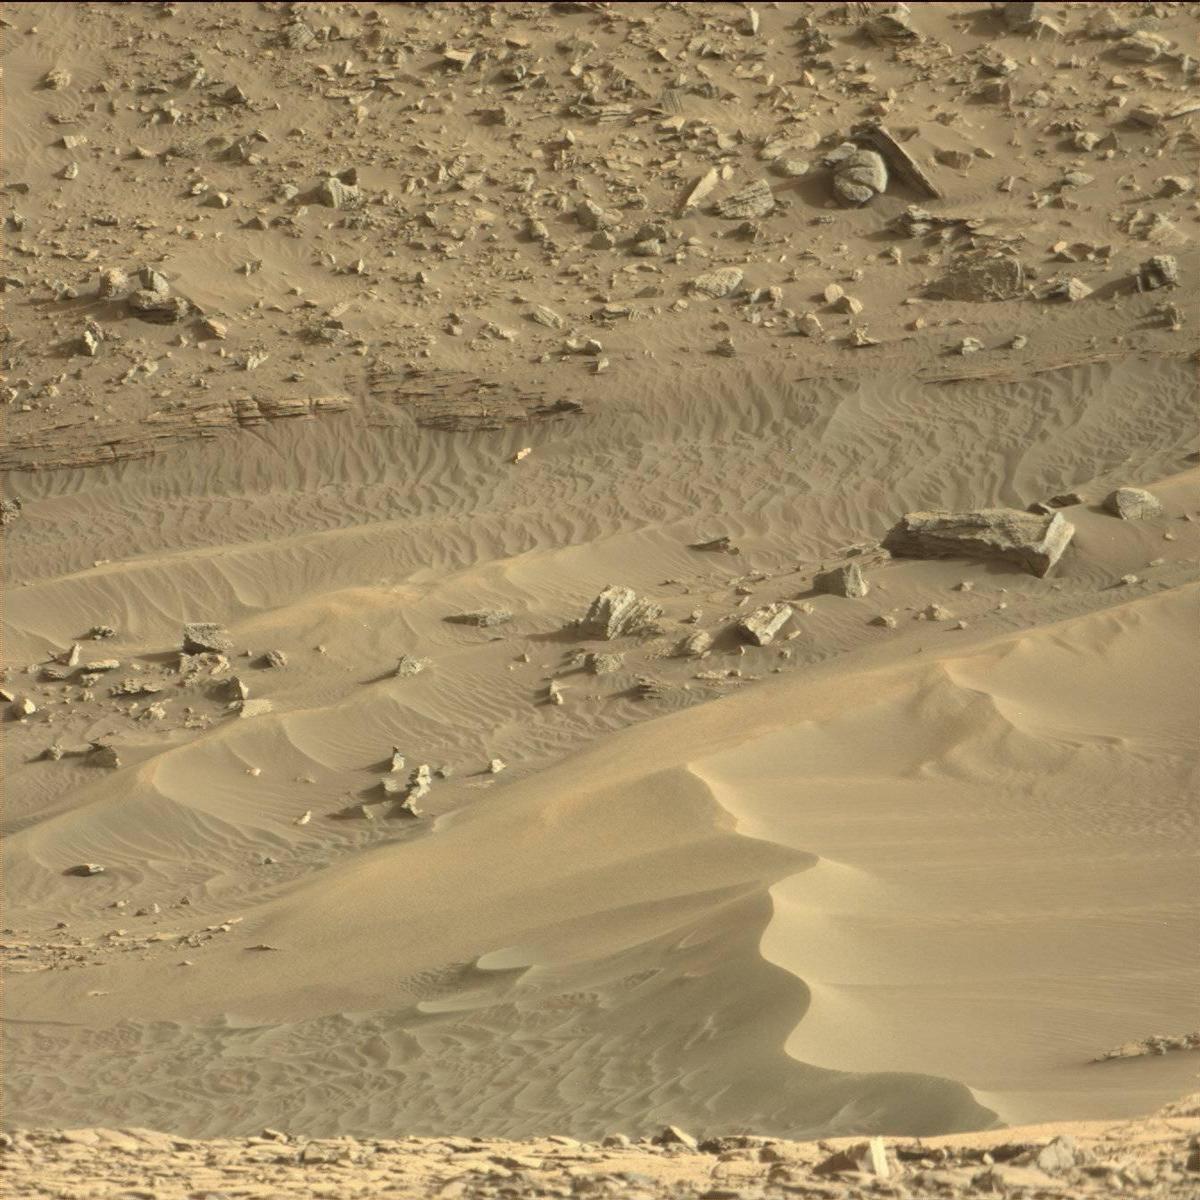
Terrain classes present: Bedrock, Sand / Soil